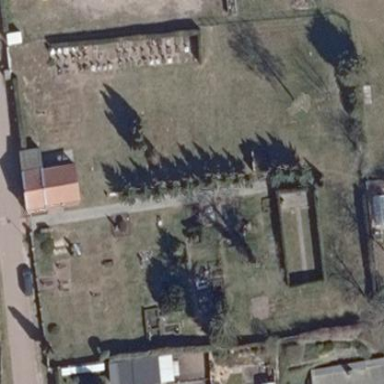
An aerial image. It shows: Cemetery.